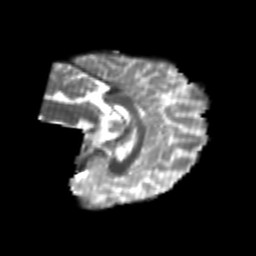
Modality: T2w
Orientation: sagittal
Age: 20
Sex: female
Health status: healthy
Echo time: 0.074 s